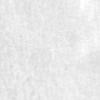
Label: no_change